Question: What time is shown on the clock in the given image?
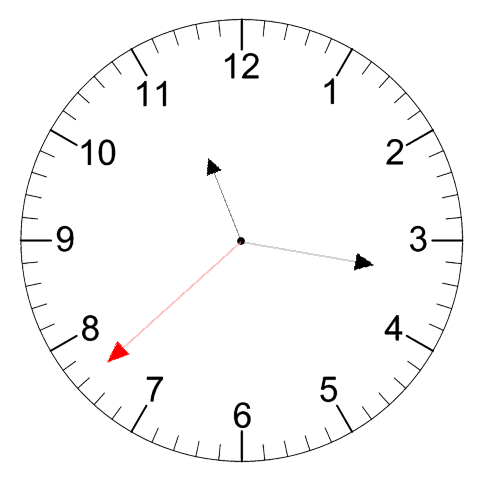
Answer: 11:16:38